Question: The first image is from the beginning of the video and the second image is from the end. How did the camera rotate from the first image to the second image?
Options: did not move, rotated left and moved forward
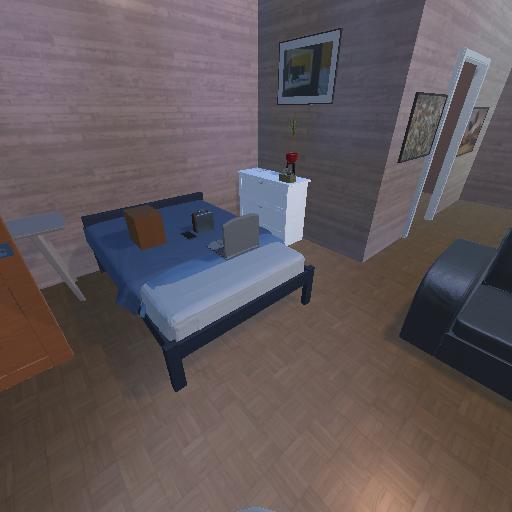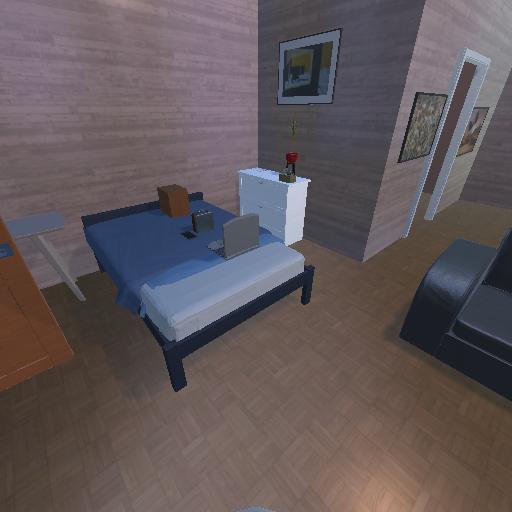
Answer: did not move